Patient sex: M
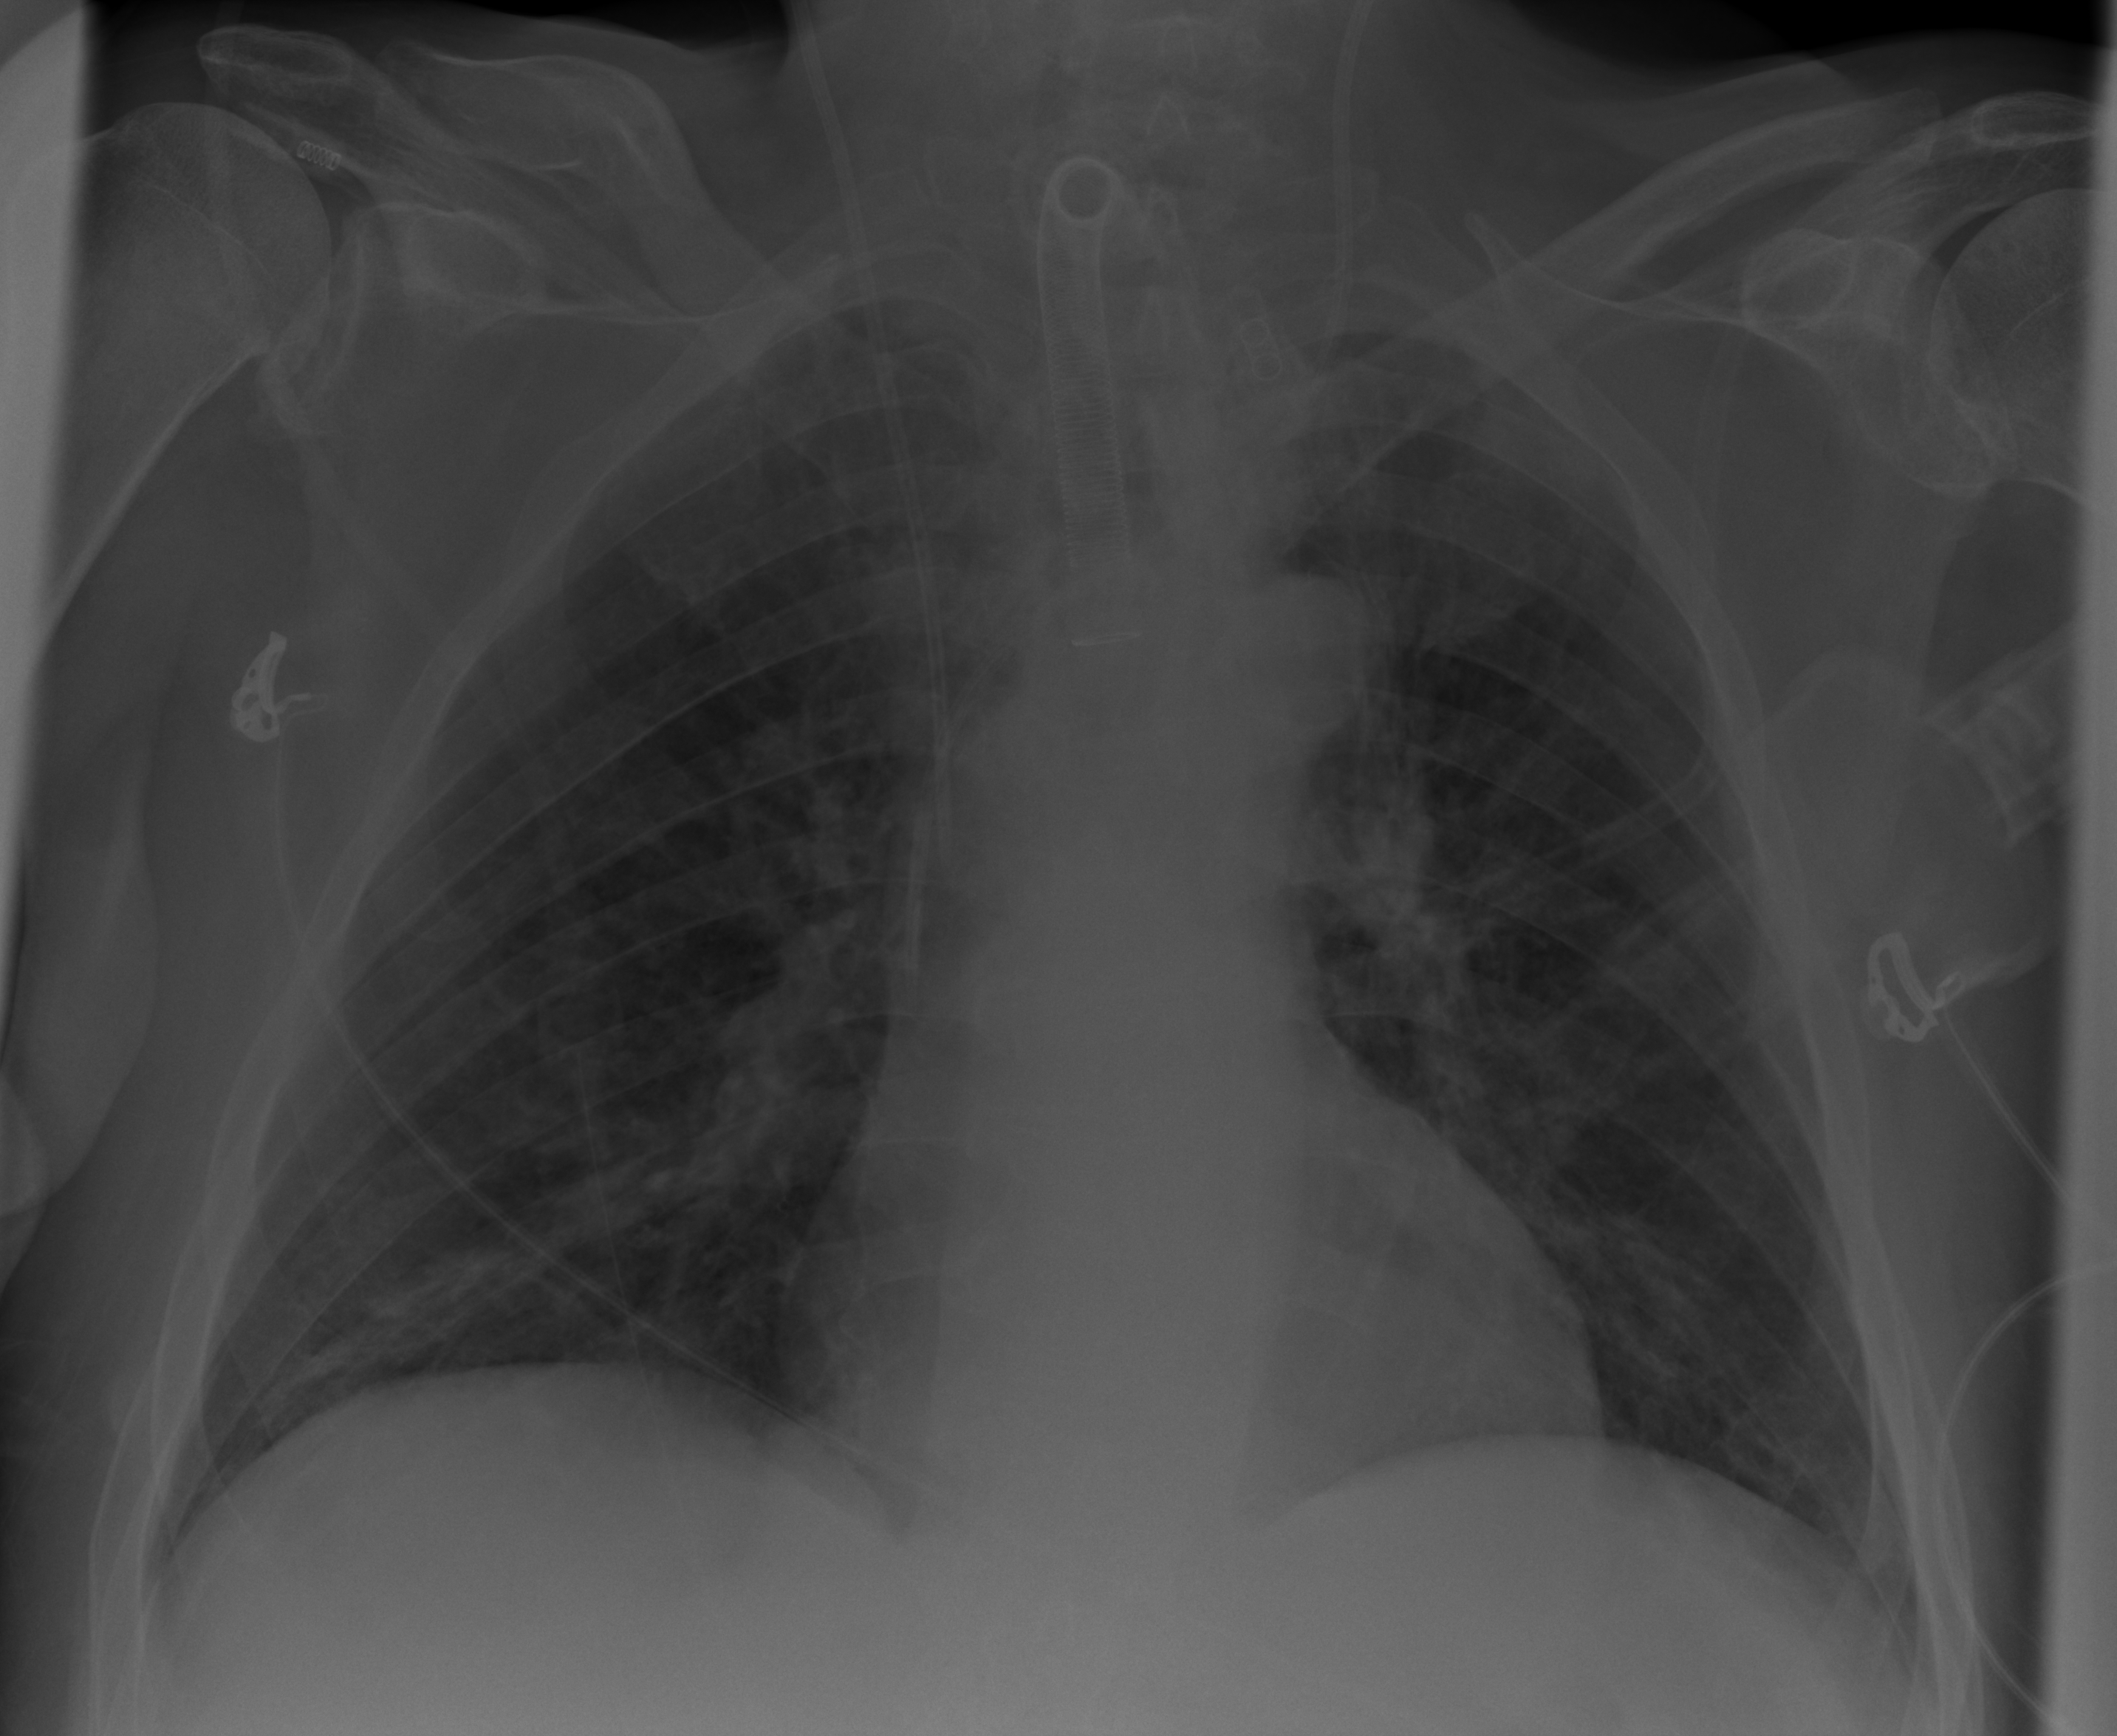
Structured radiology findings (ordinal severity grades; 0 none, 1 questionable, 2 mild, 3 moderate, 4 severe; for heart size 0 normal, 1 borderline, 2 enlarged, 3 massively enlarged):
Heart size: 1
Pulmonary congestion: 2
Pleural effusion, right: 0
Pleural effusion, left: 0
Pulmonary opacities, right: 0
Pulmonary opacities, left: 0
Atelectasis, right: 0
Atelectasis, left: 0